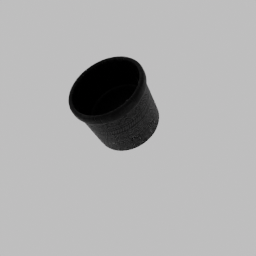
Label: decoration